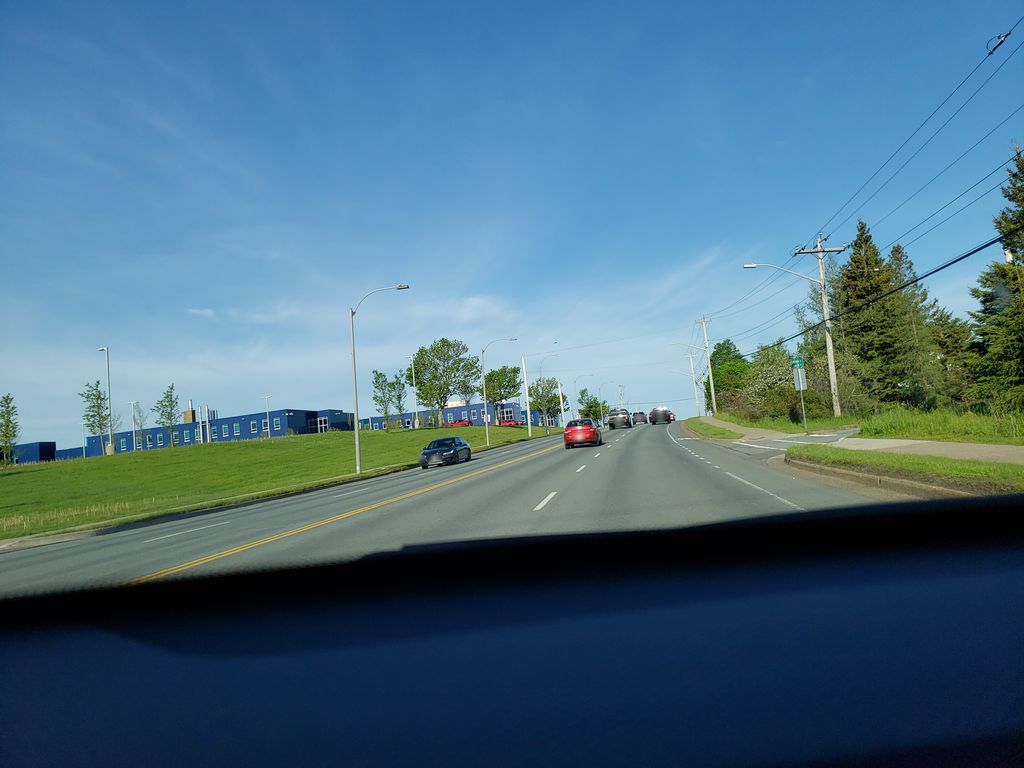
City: halifax